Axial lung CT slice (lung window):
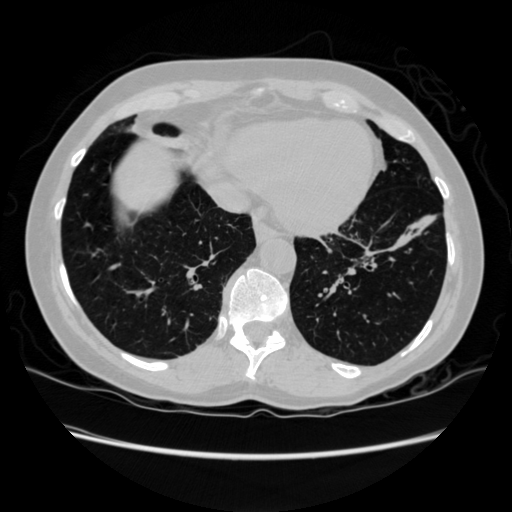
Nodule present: no